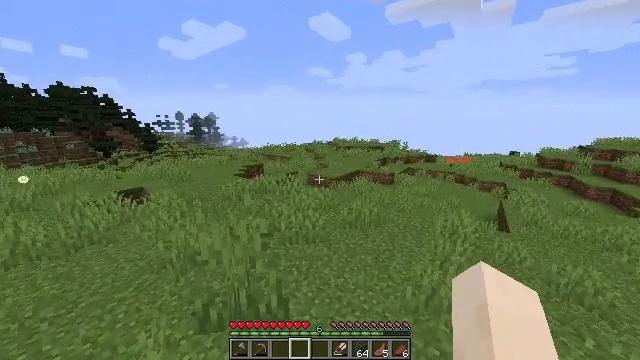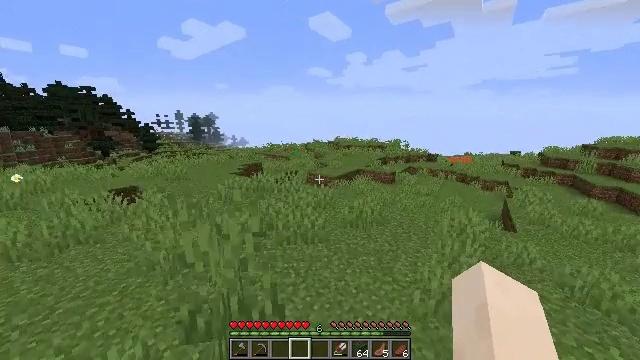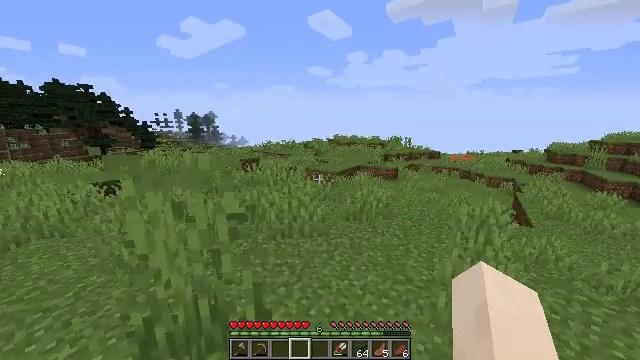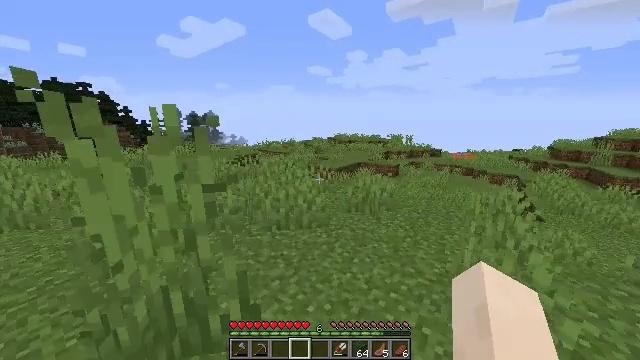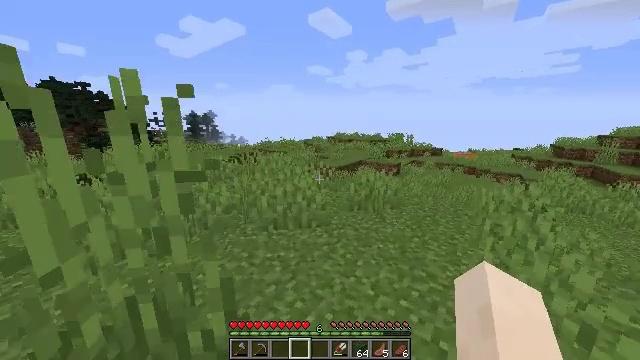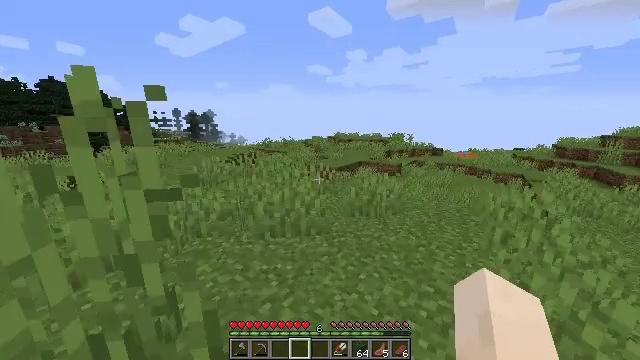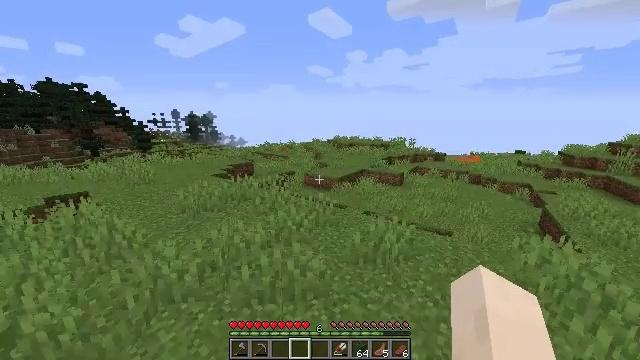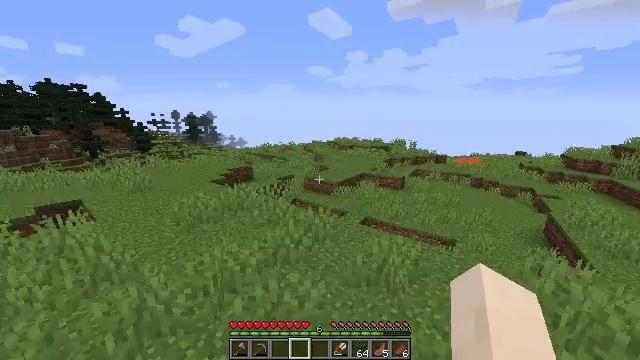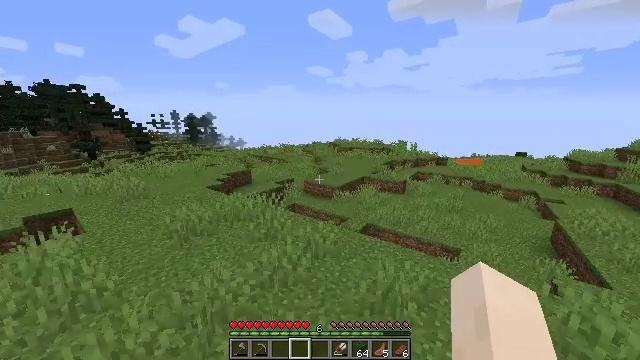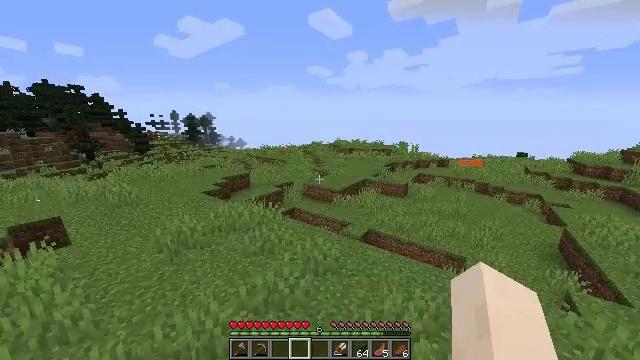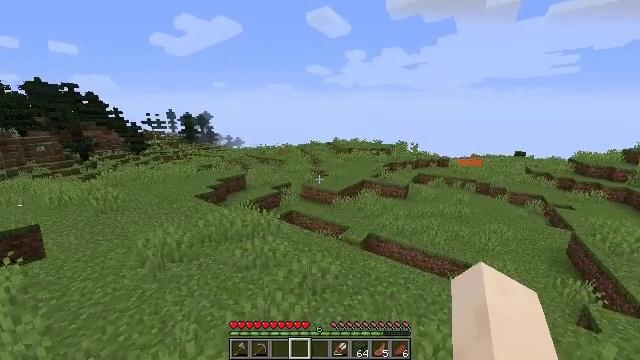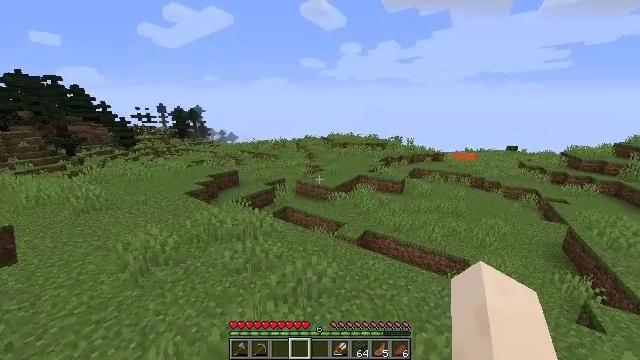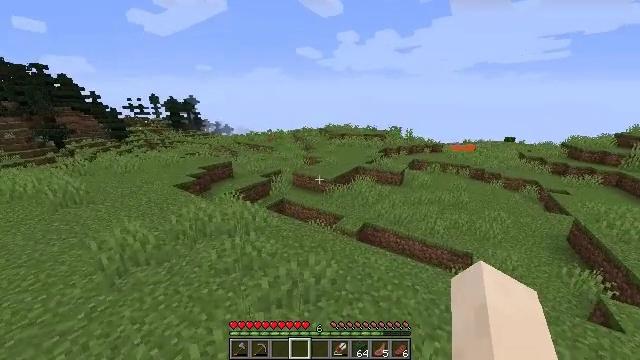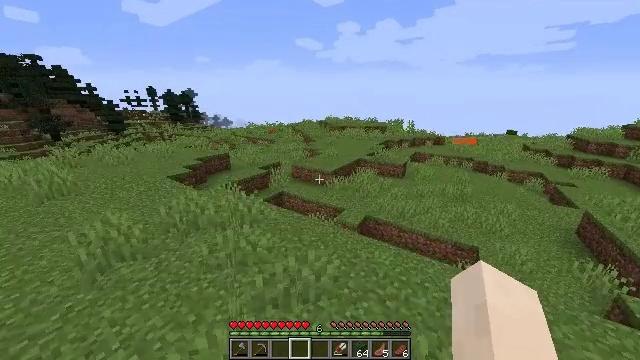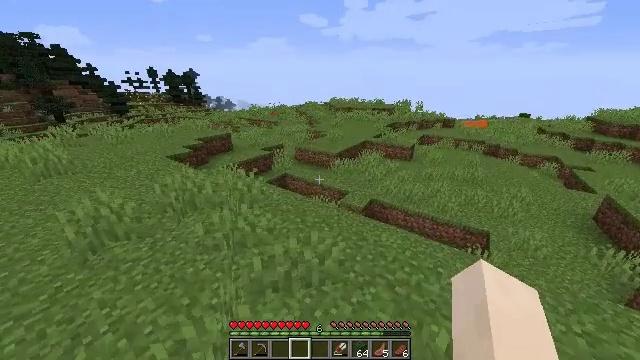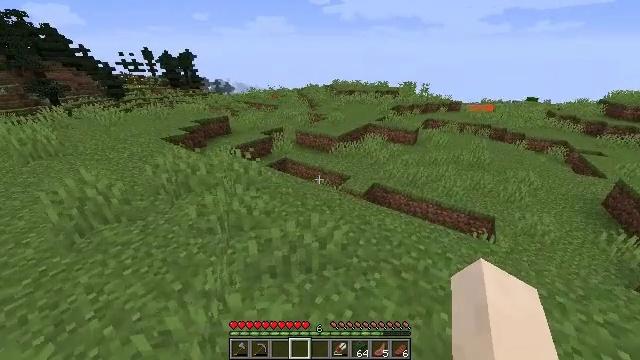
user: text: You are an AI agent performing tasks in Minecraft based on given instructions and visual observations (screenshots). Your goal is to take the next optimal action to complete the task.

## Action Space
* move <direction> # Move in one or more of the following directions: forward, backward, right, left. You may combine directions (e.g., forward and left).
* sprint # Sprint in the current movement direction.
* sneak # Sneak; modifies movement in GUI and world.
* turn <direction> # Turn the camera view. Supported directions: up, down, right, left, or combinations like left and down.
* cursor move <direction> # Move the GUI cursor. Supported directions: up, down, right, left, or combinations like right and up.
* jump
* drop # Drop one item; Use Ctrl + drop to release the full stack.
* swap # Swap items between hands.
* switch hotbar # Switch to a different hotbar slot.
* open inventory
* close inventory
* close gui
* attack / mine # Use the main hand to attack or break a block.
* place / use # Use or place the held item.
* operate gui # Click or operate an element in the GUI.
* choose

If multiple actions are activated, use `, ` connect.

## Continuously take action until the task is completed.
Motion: motion action
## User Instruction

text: Craft some white carpet with wool.
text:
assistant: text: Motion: move forward, sprint, jump
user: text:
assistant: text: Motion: move forward, sprint, jump
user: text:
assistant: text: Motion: move forward, sprint, jump
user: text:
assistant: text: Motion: move forward, sprint, jump
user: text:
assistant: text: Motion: move forward, sprint, jump
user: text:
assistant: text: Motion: move forward, sprint, jump
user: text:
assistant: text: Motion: move forward, sprint, jump
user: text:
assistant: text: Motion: move forward, sprint, jump
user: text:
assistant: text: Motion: move forward, sprint, jump
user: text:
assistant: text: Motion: move forward, sprint, jump
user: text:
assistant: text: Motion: move forward, sprint, turn right and down, jump
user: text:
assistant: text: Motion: move forward, sprint, turn down, jump
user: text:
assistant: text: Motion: move forward, sprint, turn down, jump
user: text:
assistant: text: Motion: move forward, sprint, turn left and down, jump
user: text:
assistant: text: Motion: move forward, sprint, turn down, jump
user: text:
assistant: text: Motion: move forward, sprint, turn down
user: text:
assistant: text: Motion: move forward, sprint, turn right and down
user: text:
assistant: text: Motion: move forward, sprint, turn down
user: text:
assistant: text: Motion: move forward, sprint
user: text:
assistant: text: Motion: move forward, sprint, turn down
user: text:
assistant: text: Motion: move forward, sprint
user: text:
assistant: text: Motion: move forward, sprint
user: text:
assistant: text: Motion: move forward, sprint, turn right and down
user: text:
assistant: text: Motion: move forward, sprint
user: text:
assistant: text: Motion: move forward, sprint
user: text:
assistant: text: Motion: move forward, sprint, turn right
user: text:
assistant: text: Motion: move forward, sprint, turn right
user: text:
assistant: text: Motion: move forward, sprint, turn right and up
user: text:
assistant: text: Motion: move forward, sprint, turn right and up
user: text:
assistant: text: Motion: move forward, sprint, turn up